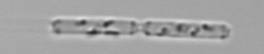
Label: Cerataulina_pelagica